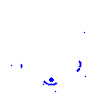
Particle: kaon